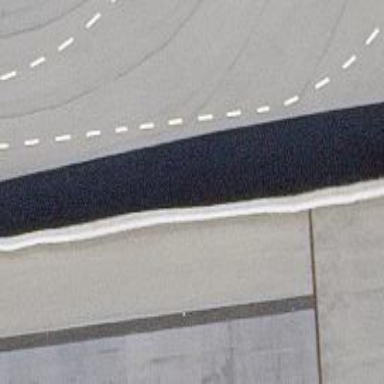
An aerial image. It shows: Motor sport raceway with asphalt surface.